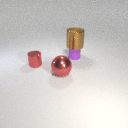
small red metal cylinder in front of small purple rubber cylinder